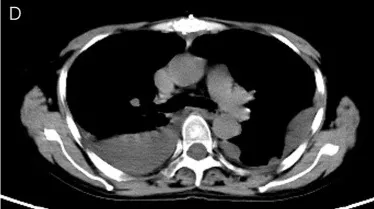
Chest computed tomography at different time points. A chest CT was taken again, showed a new bilateral pleural effusion (C, D).
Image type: radiology (ct)